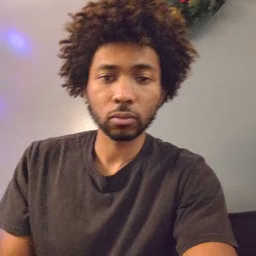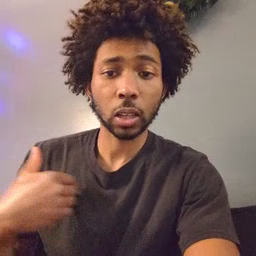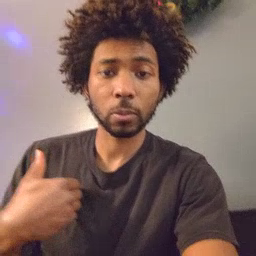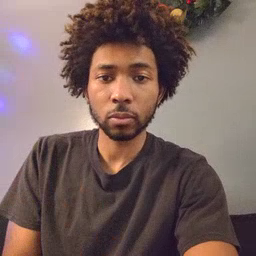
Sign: animal